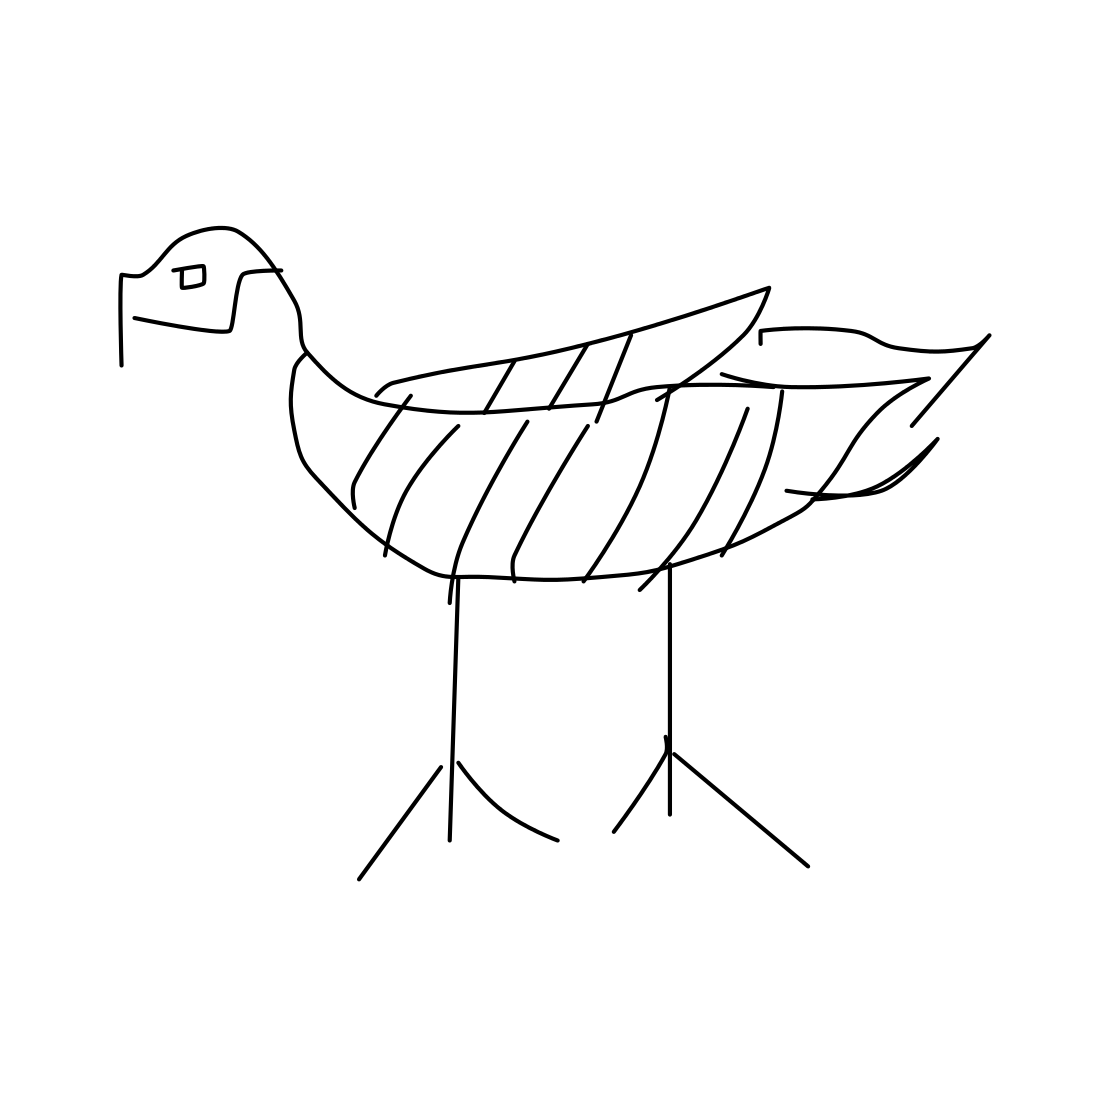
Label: standing bird